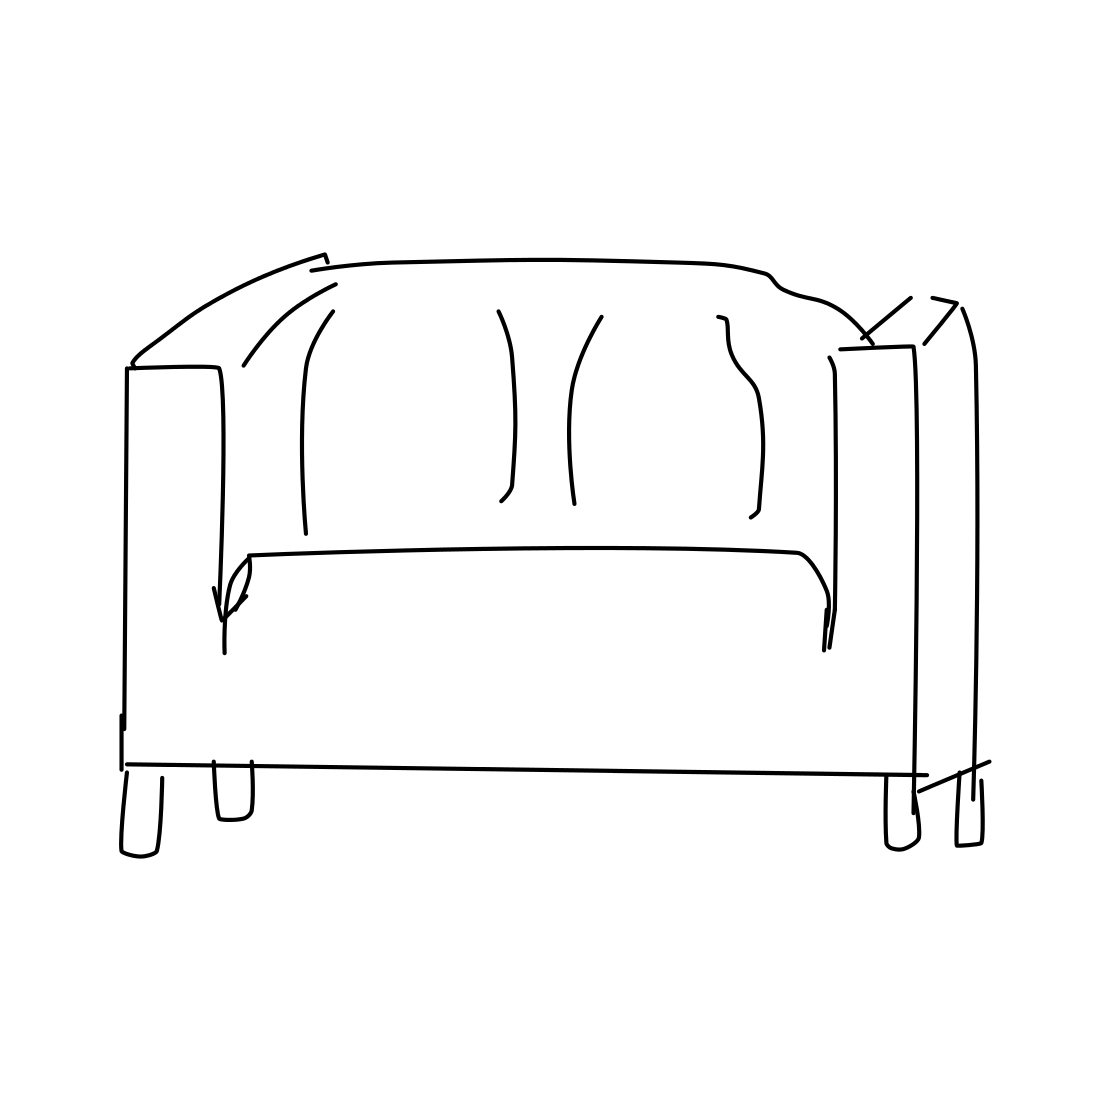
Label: couch